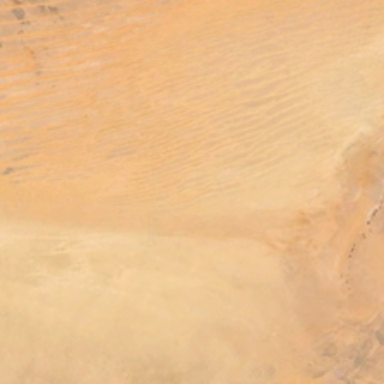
There is a series of orange parallel arcs on the desert .